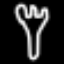
Label: fork